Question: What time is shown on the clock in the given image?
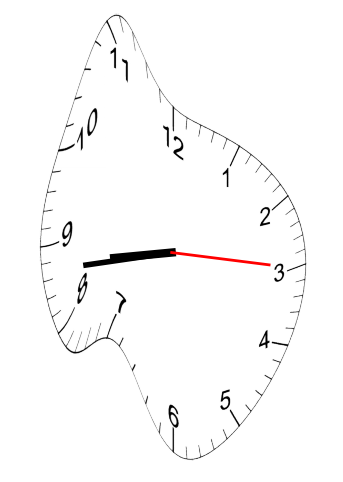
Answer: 08:43:15